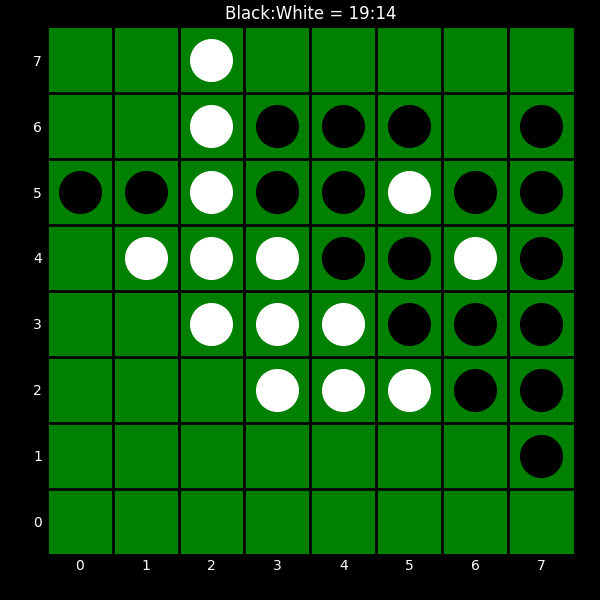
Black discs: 19
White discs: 14